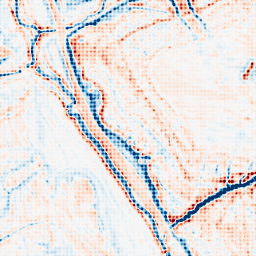
Category: multiscale
Decomposition family: dog_multiscale
Decomposition parameters: sigma_ratio: 1.6
n_scales: 4
base_sigma: 0.5
Upsampling method: sinc_blackman
Upsampling parameters: scale: 8
kernel_size: 8
Upsampling scale: 8